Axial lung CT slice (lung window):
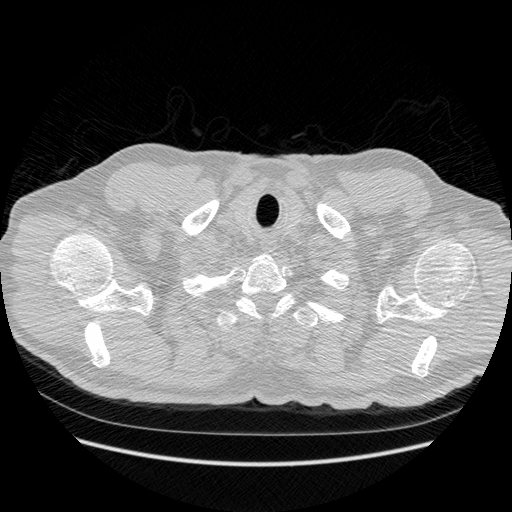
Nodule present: no